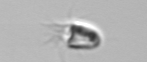
Label: Balanion